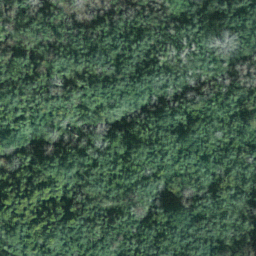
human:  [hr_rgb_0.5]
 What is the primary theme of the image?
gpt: forest